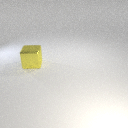
large yellow metal cube